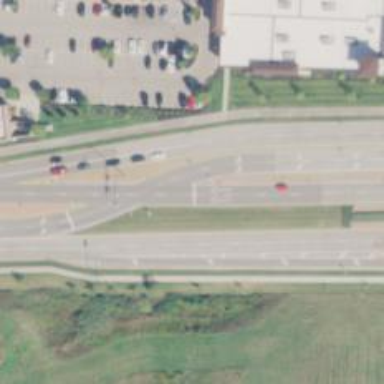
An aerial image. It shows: Solid stop line on the road.